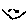
Label: smiley face